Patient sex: M
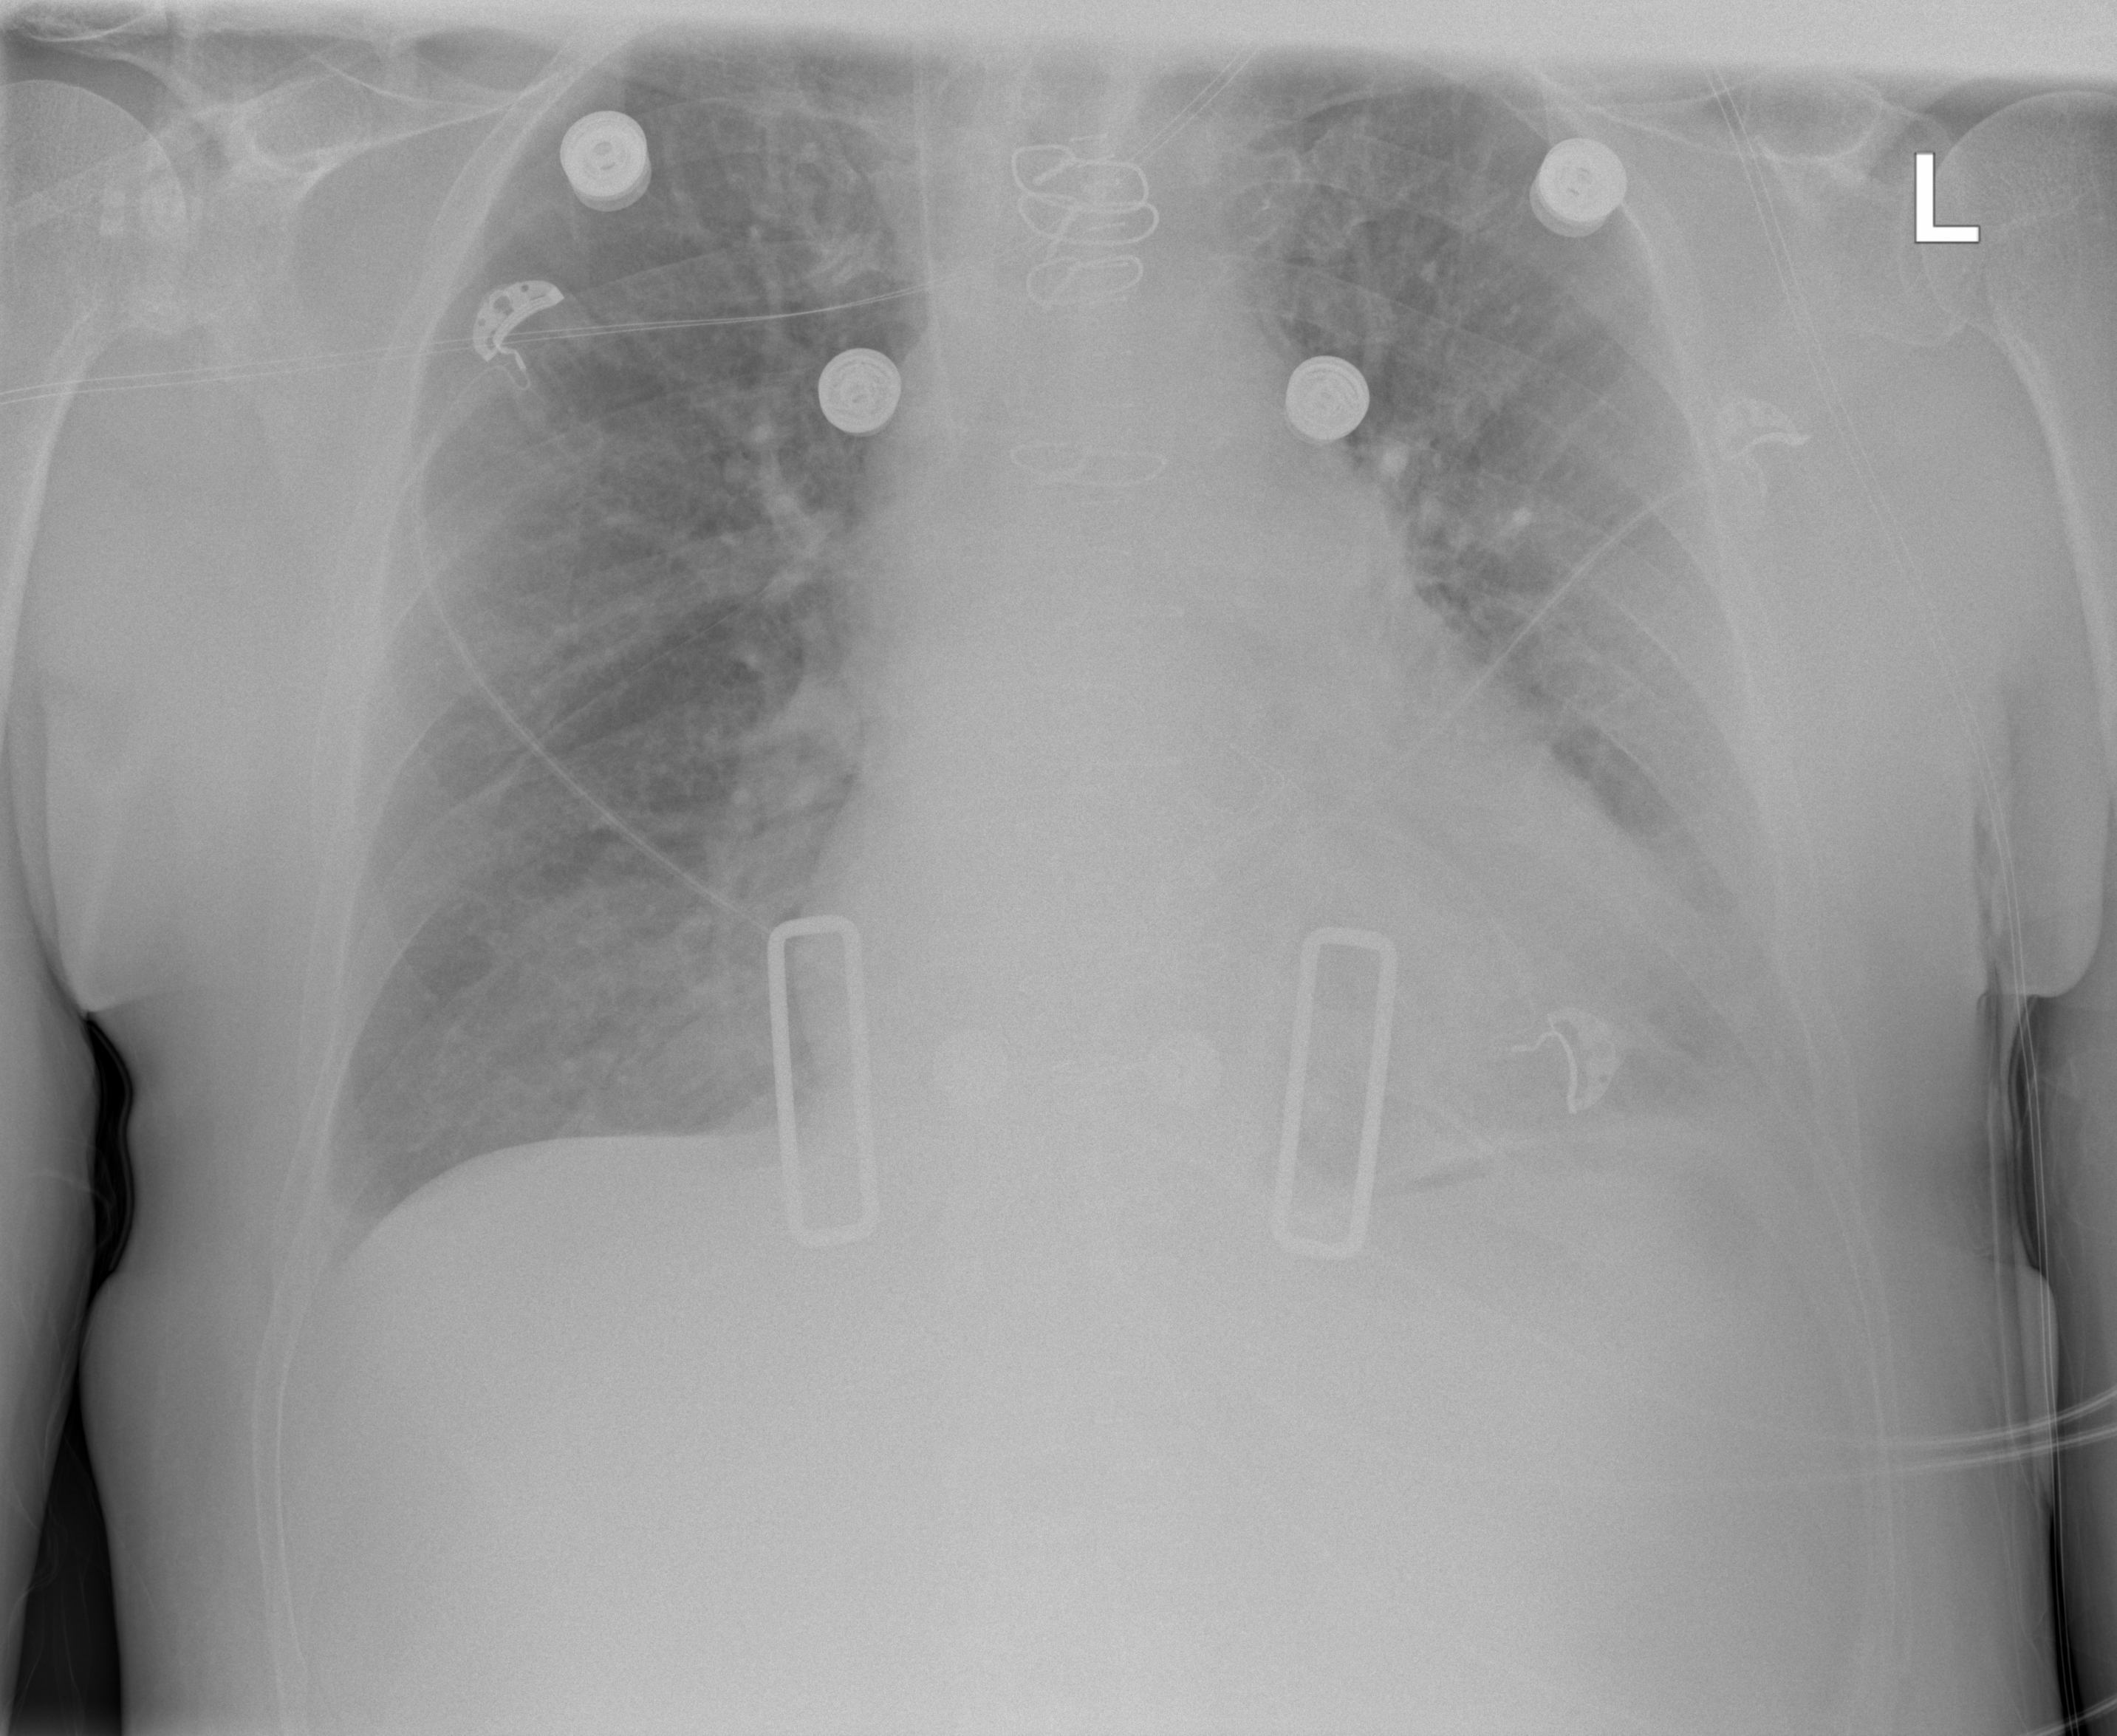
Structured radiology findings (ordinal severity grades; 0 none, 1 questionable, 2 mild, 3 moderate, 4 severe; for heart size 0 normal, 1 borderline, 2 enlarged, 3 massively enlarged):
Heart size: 2
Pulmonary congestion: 1
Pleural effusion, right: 0
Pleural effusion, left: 2
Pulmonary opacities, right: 0
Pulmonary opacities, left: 0
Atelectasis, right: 2
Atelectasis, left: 2